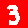
Digit: 3